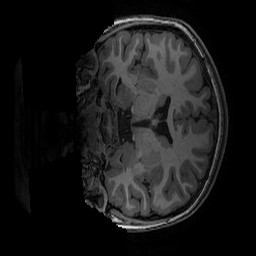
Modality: T1w
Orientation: coronal
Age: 11
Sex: female
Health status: ill
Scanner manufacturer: ge
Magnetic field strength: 3 T
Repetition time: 0.007664 s
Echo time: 0.00342 s